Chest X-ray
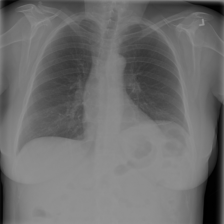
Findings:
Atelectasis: negative
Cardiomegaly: negative
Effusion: negative
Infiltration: negative
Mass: negative
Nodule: negative
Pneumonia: negative
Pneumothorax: negative
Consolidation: negative
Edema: negative
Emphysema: negative
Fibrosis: negative
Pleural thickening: negative
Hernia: negative